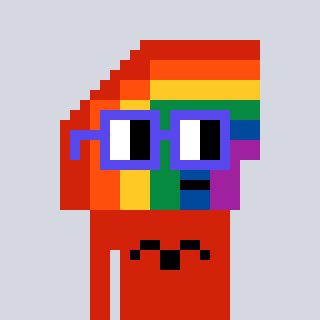
a pixel art character with square blue glasses, a rainbow-shaped head and a red-colored body on a cool background